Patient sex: F
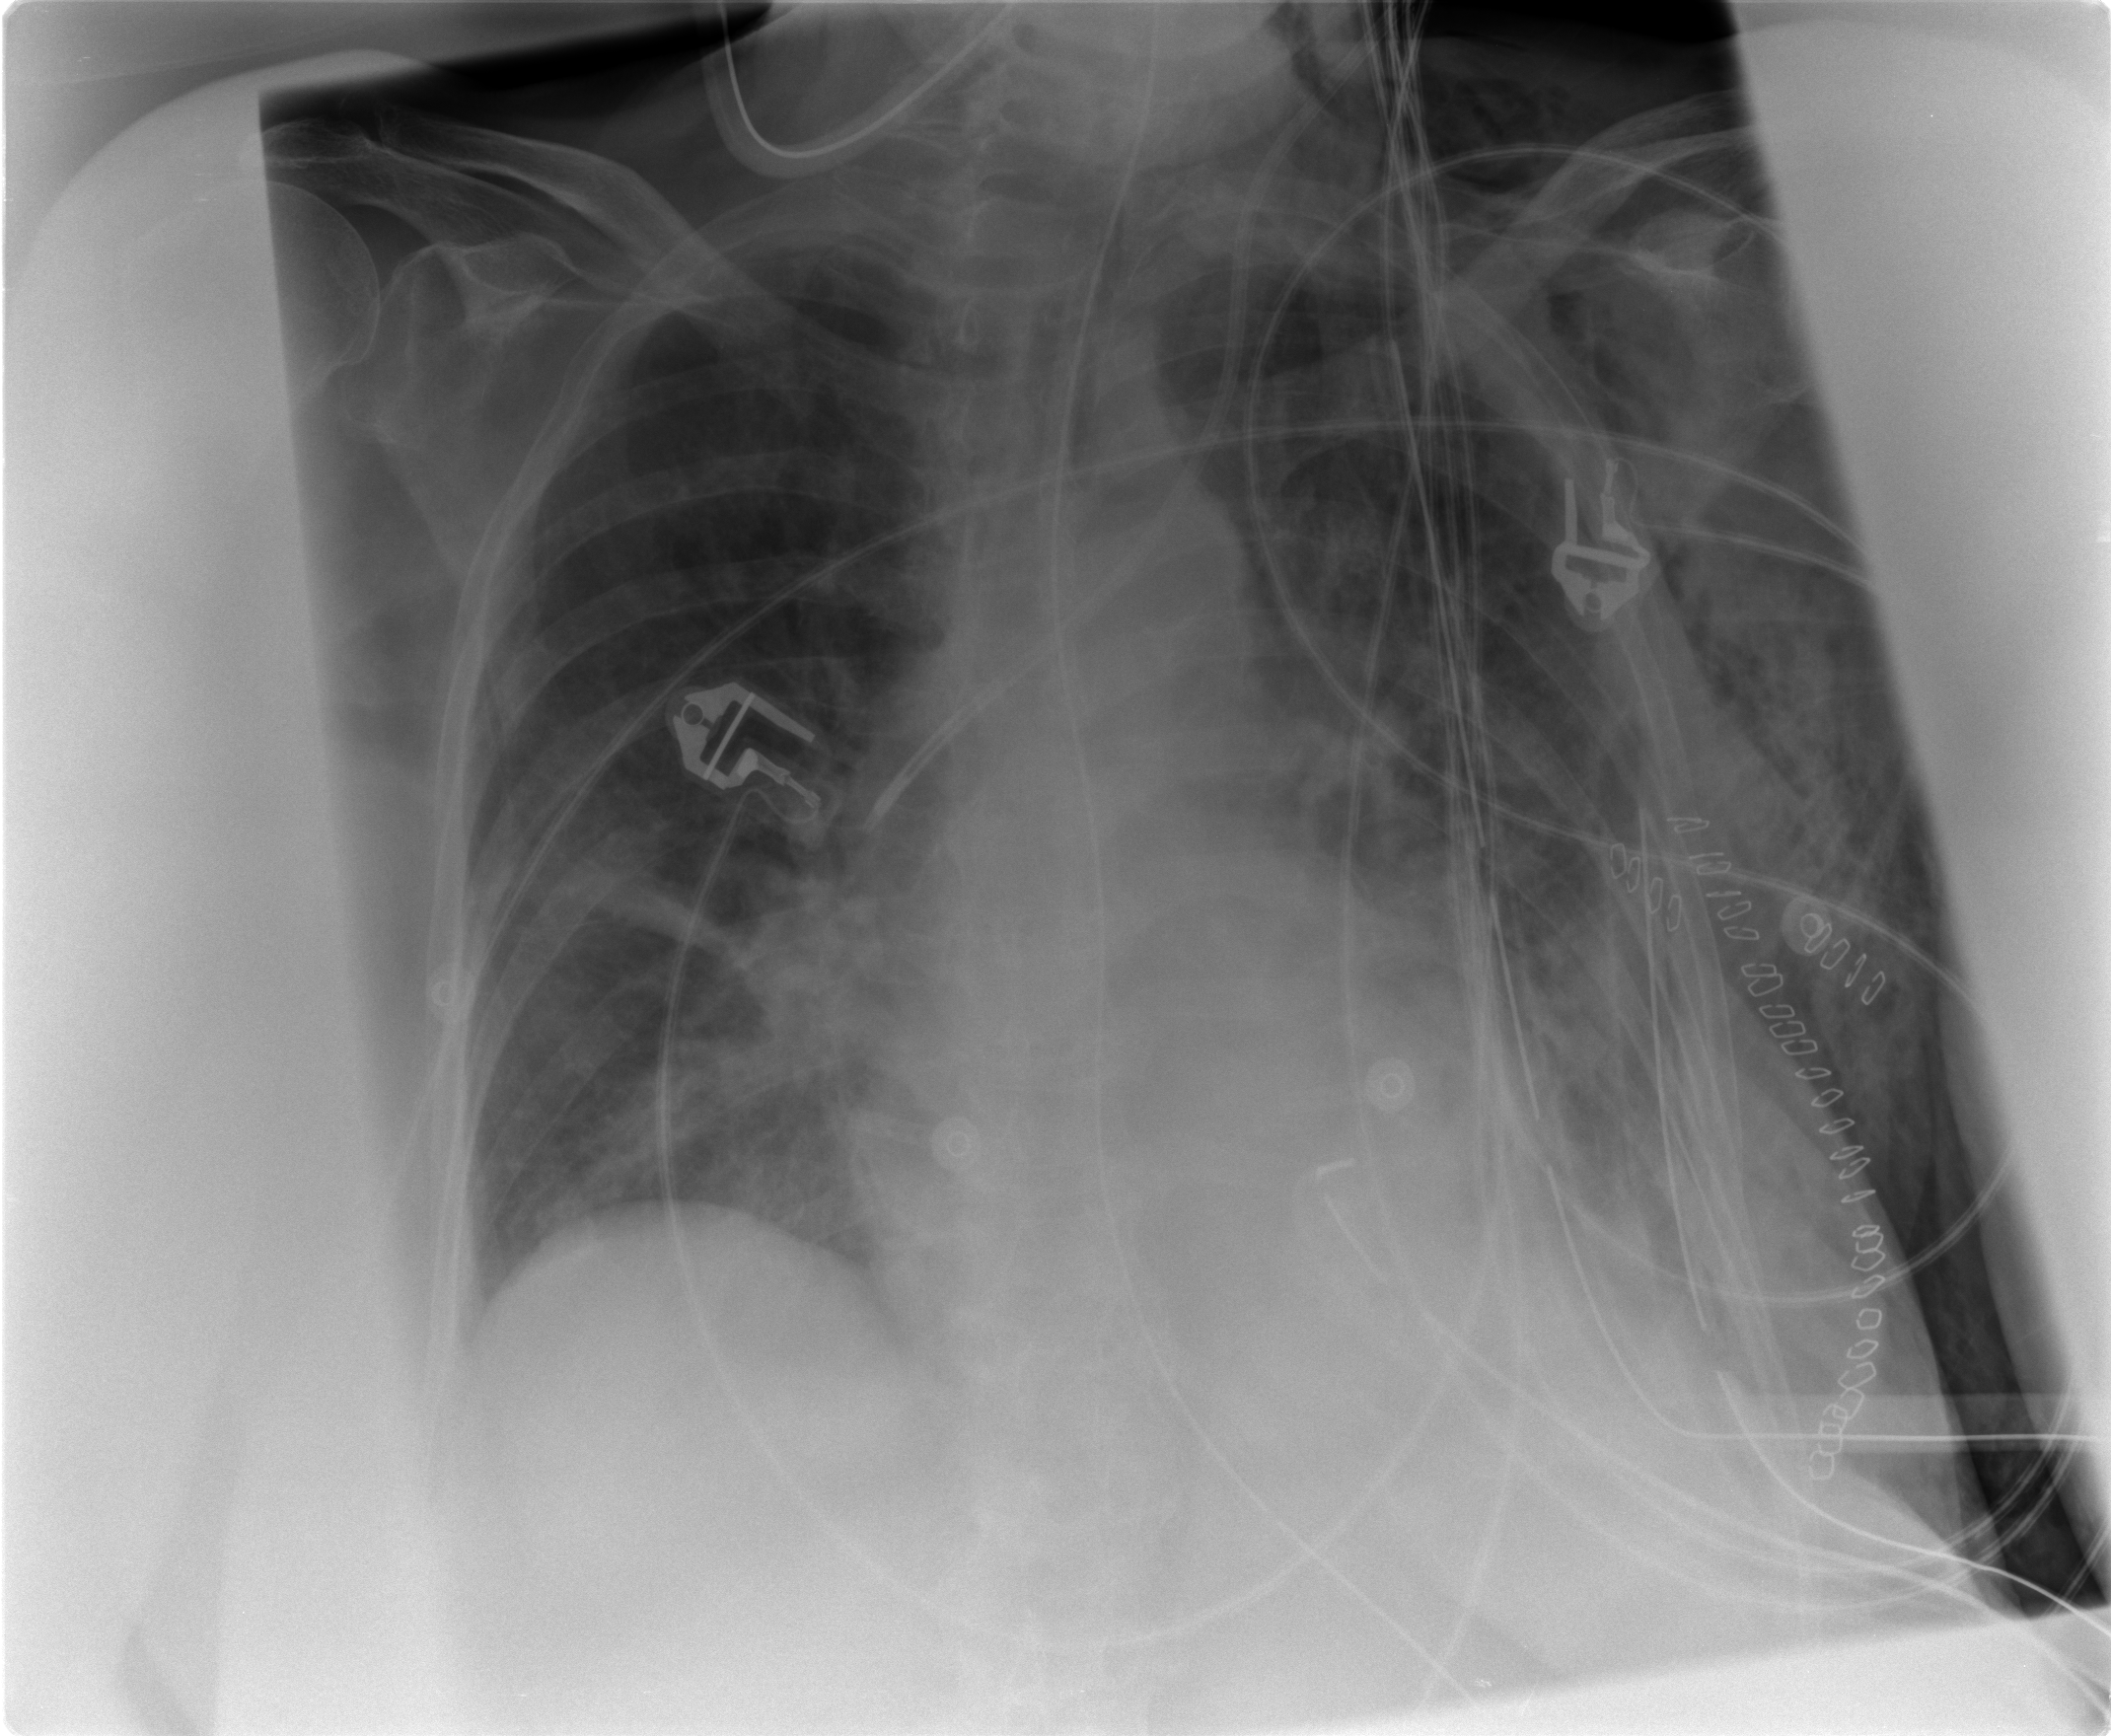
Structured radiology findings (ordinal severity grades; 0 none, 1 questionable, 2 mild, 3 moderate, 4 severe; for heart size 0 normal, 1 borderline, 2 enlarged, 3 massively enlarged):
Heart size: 0
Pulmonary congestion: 2
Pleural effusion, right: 0
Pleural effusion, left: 2
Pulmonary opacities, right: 0
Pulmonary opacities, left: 0
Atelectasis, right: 2
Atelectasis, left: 2